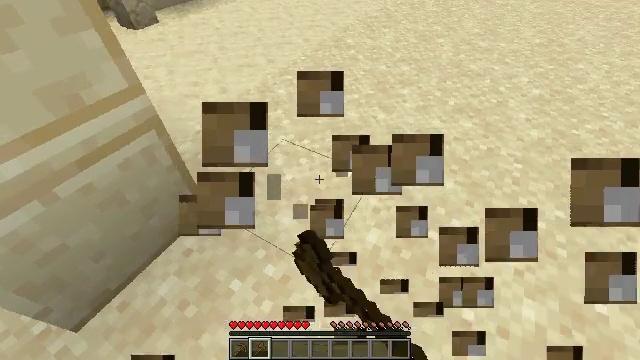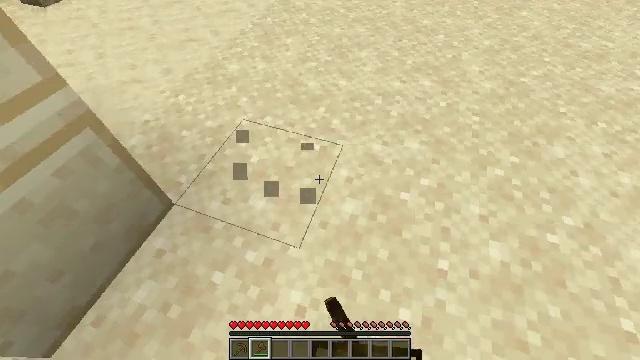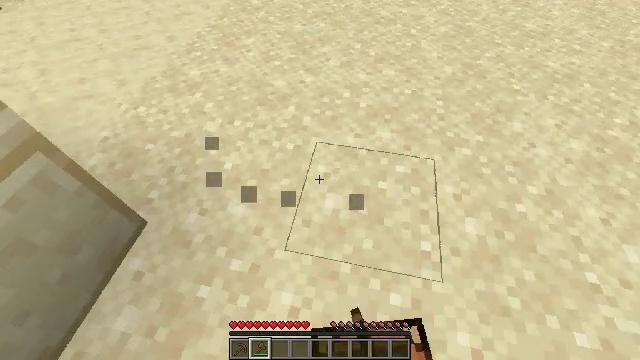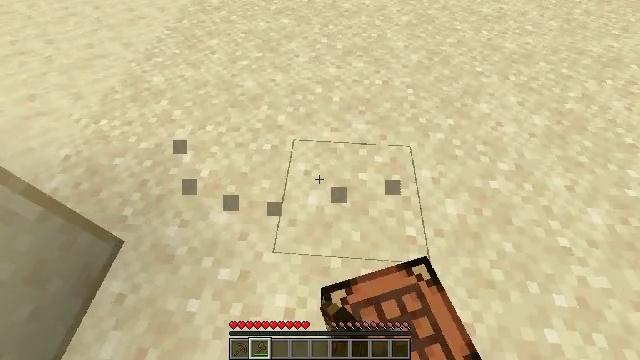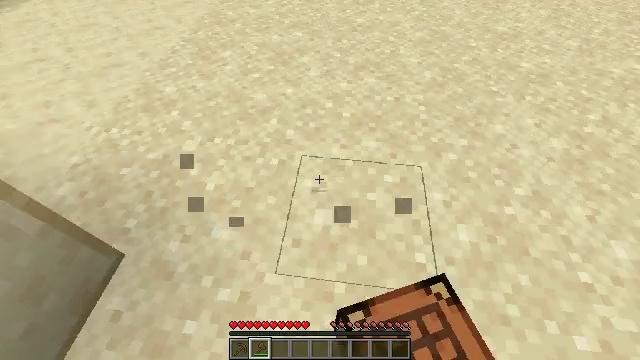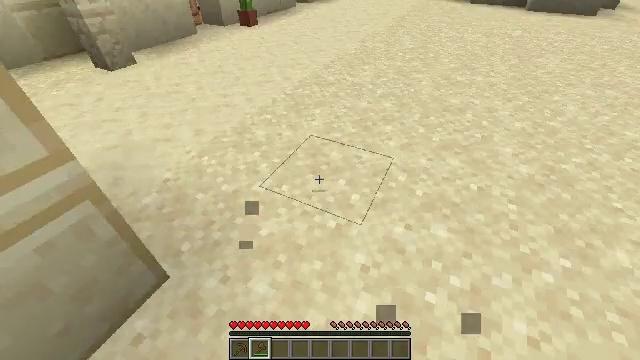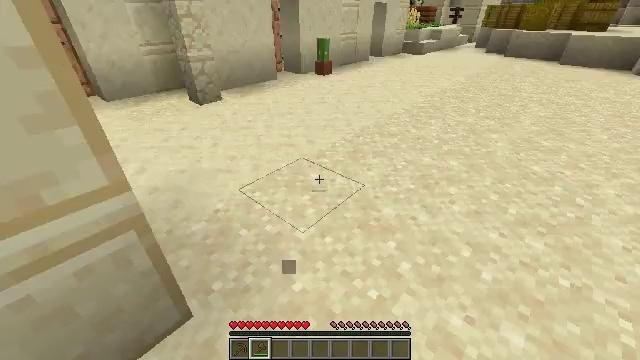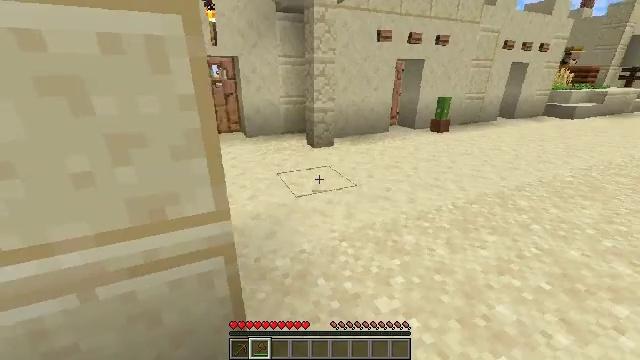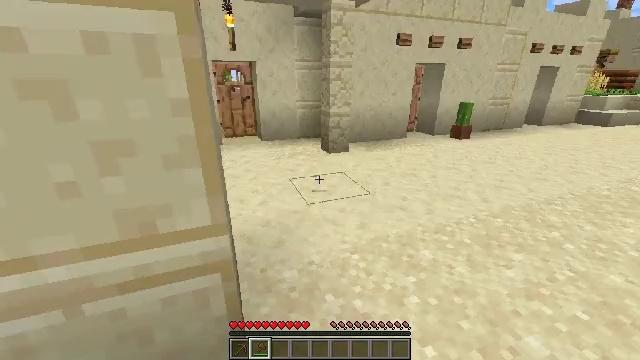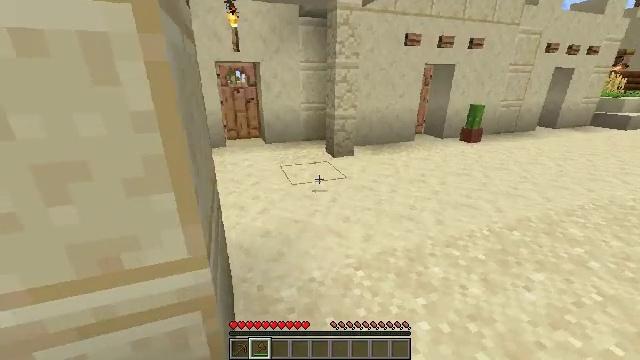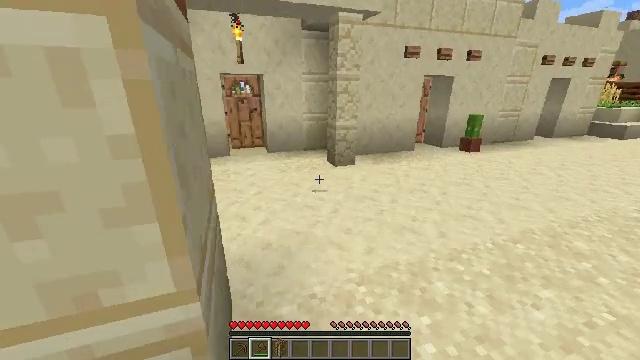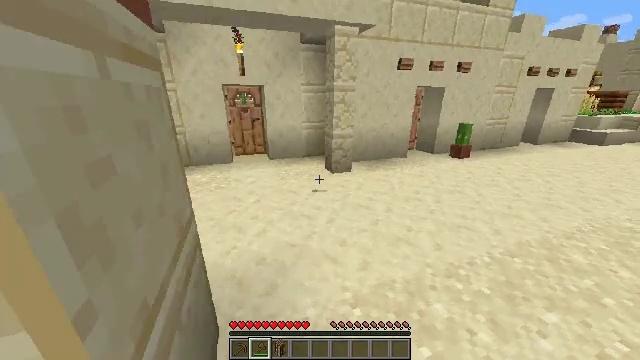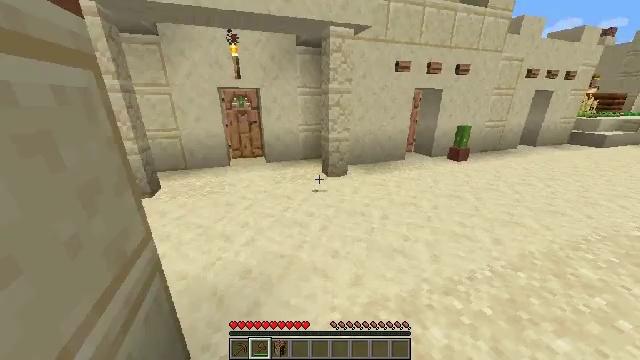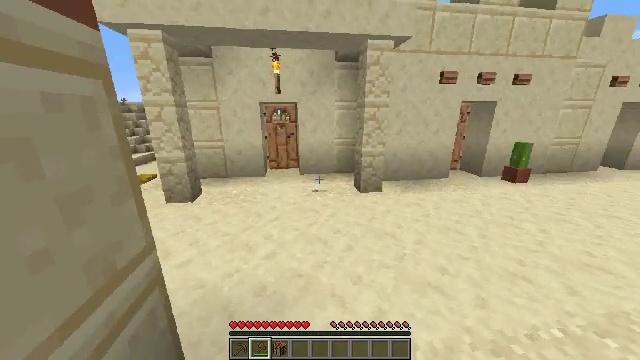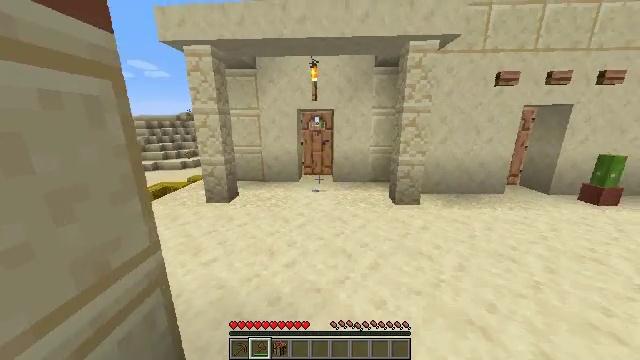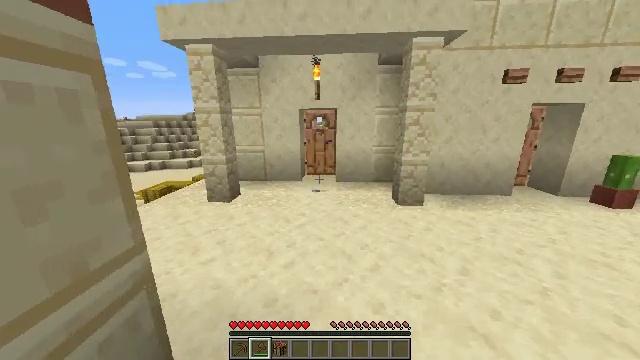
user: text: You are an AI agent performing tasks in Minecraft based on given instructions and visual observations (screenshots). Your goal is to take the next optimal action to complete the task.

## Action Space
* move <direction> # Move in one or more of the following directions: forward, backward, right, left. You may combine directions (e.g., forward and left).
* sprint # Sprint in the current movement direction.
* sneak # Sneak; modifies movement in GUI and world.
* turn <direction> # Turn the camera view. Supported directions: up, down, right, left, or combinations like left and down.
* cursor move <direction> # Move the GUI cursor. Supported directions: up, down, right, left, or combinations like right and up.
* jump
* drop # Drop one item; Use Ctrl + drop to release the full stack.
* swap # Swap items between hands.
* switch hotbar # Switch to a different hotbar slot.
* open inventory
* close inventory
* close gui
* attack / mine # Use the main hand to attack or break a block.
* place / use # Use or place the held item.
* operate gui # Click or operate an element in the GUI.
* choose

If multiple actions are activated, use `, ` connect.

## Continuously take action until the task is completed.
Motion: motion action
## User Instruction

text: Recycle the green bed.
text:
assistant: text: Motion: turn right and down, attack / mine
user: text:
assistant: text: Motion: turn right, attack / mine
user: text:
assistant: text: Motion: turn right, attack / mine
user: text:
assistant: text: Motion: move forward, turn left and up
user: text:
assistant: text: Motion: move forward, turn left and up
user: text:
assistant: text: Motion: move forward, turn left and up
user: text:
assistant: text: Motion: move forward, turn left and up
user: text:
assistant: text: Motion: turn left
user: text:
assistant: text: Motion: move forward, turn left
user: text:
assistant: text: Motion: move forward, turn up
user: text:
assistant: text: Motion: move forward and move right
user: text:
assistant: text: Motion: move forward and move right
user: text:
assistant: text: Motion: move forward and move right, turn left and up
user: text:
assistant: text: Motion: move forward and move right, turn left and up
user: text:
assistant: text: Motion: move forward and move right, turn left
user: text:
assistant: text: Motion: move forward and move right
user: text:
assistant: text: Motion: move forward and move right
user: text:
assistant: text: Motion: move forward and move right
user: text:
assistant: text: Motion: move forward and move right
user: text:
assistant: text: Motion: move forward and move right
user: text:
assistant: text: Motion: move forward
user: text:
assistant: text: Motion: move forward, turn left
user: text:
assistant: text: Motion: move forward, turn left
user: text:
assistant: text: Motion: move forward
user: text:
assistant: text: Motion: move forward
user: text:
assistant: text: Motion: move forward
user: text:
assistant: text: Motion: move forward and move left
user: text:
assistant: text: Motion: move forward and move left
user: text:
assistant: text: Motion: move forward and move left
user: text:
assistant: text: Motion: move forward and move left